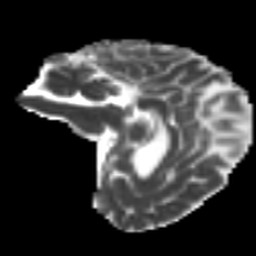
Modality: MD
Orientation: sagittal
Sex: female
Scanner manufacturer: ge
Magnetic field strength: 3 T
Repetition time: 7 s
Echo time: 0.08 s